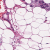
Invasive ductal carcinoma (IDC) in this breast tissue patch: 1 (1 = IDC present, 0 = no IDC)